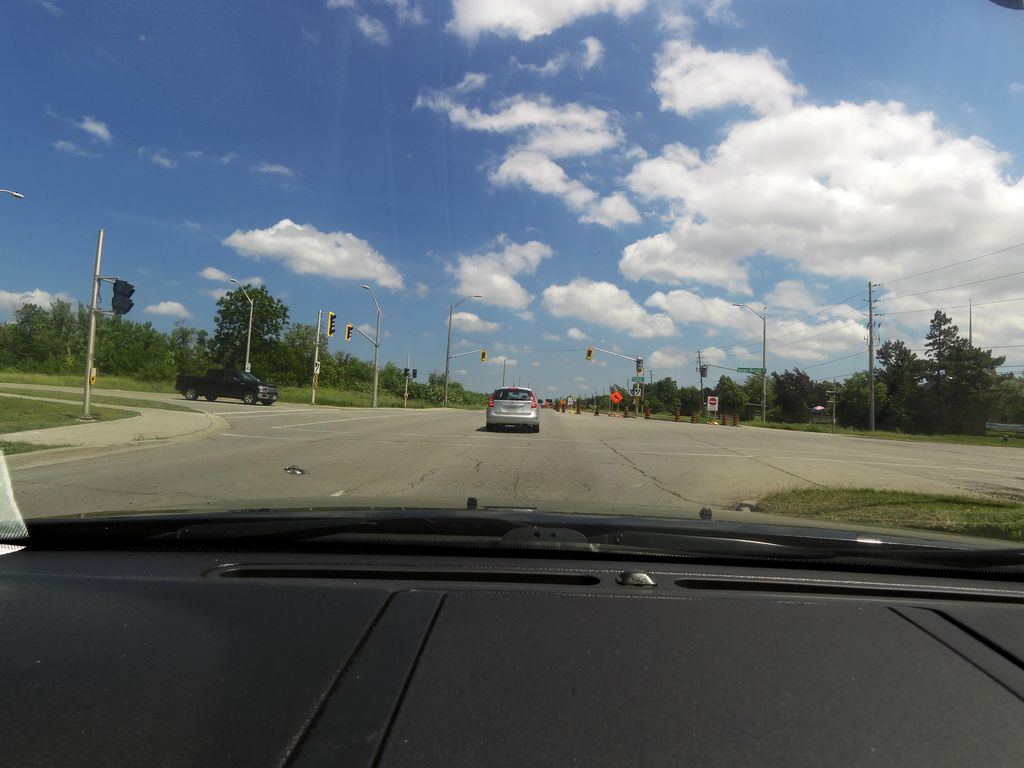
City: hamilton